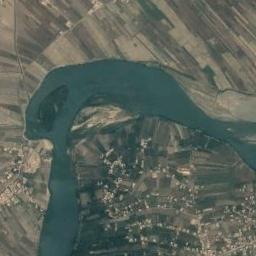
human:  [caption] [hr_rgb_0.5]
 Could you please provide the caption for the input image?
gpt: A crooked turquoise river with small islands and green and tan mixed fields and cities on both sides of the bank .

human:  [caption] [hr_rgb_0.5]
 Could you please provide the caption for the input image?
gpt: The deep blue river with a channel bar is flanked by some fields and villages .

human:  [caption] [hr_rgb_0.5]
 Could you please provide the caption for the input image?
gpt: Many trees are around the river .

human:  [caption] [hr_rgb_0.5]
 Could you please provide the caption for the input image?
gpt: The river goes through bare and green farmland .

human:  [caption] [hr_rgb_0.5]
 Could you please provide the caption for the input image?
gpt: There are many yellow farmlands around the green river .